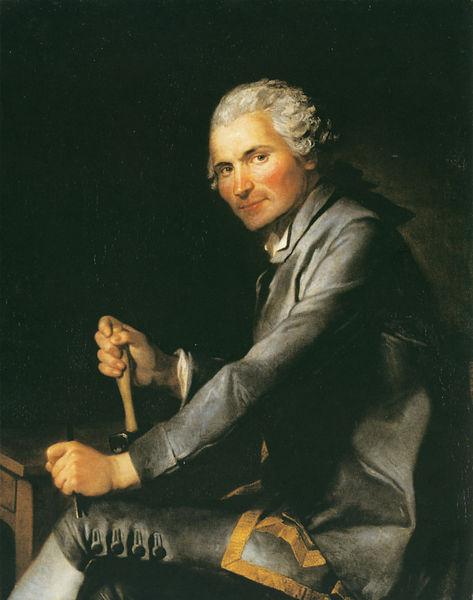
Titel: Portrait Claude-Francois Attiret, Bildhauer
Künstler: Simon-Bernard Lenoir
Institution: Musée des beaux-arts ( Inv. CA 380), Dole, France, EU
Schlagwörter: dunkel, gemälde, mann, gelb, finger, grau, tisch, rot, hose, jacke, band, bildnis, hände, portrait, gold, haare, perücke, wangen, zopf, glänzen, nagel, knöpfe, werkzeug, hammer, portr, kniehose, meißel, meisel